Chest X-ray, PA view. Patient: 55 years old, sex M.
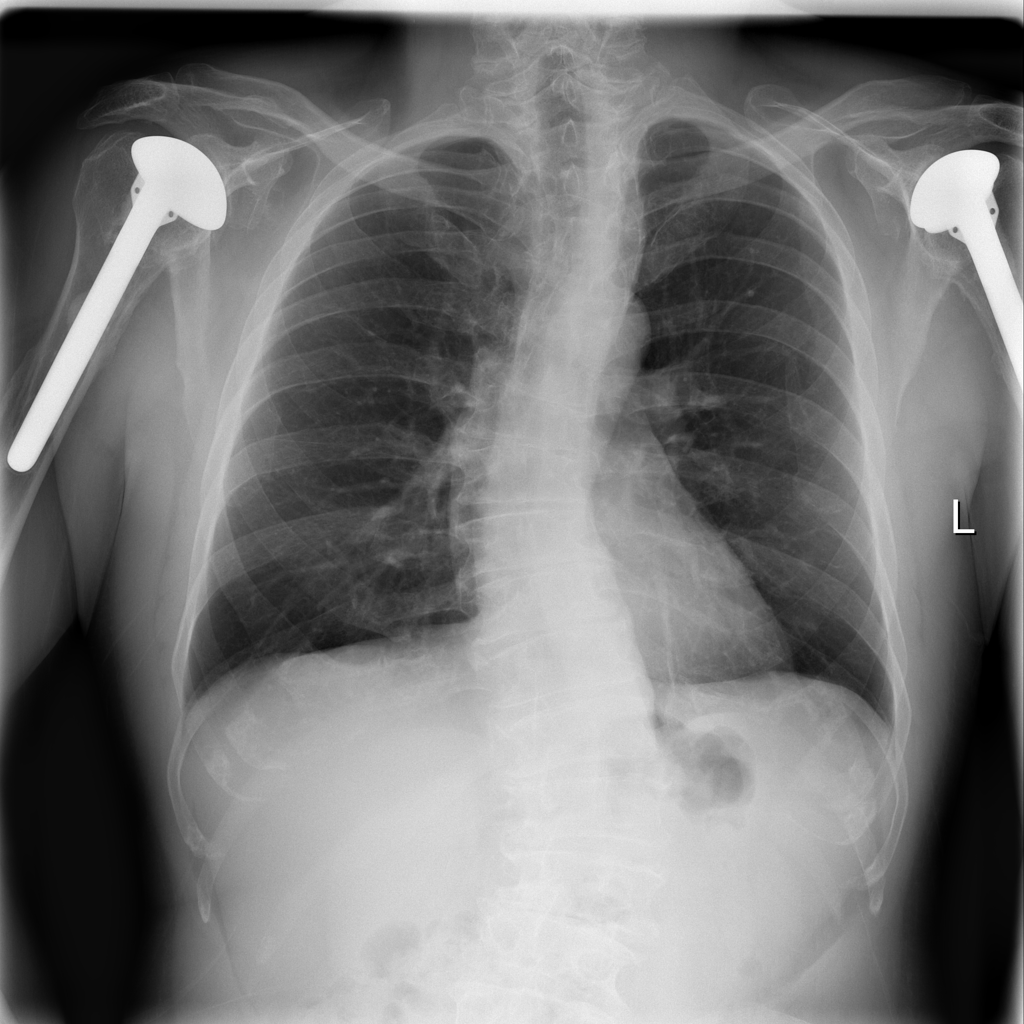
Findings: No Finding